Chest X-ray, PA view. Patient: 60 years old, sex F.
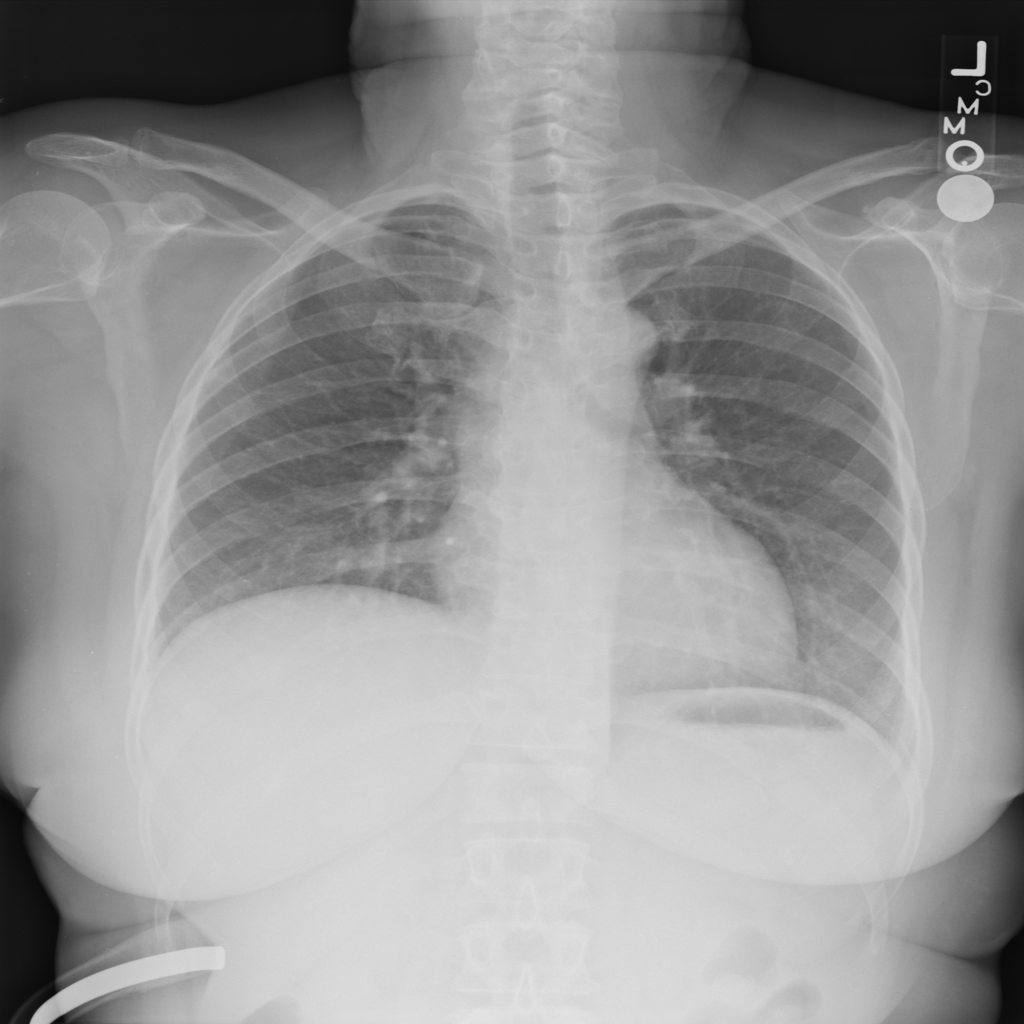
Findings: No Finding